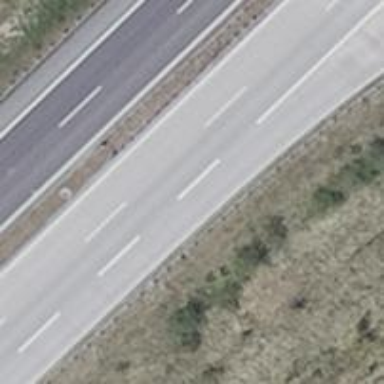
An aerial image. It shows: Motorway with concrete surface.